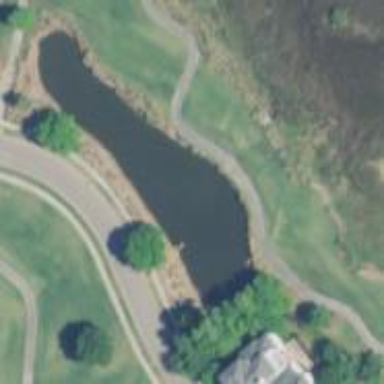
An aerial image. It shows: Water hazard on golf course. The hazard is natural water feature.